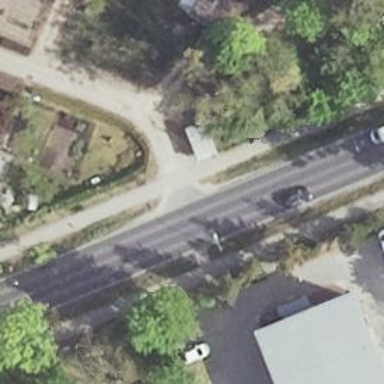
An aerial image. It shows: Secondary road with asphalt surface. There are separate sidewalks on both sides.